Question: I do have a vector called 'primes' of length 100 and containing the first one hundred primes number as follow :
'''
primes
[1] 2 3 5 7 11 13 17 19 23 29 31 37 41 43 47 53 59 61 67 71 73 79 83 89 97 101 103 107 109
[30] 113 127 131 137 139 149 151 157 163 167 173 179 181 191 193 197 199 211 223 227 229 233 239 241 251 257 263 269 271
[59] 277 281 283 293 307 311 313 317 331 337 347 349 353 359 367 373 379 383 389 397 401 409 419 421 431 433 439 443 449
[88] 457 461 463 467 479 487 491 499 503 509 521 523 541
'''
I also have a dataframe called 'optm' with all those primes as variables and a decreasing learning rate as rows. Here is for example what I obtain by plotting the 37th primes :
'''
plot.default(optm$step, optm$seed37, type = "l", ylab = "learning rate",
xlab = "first third iterations", main = 'seed37')
'''

I would like to extract and save all these one hundred plot on a 4*5 multiple frame. As a result I would like 5 files (= 100 plots), that's why I implemented 'a' as a recording limit within the following loop :
'''
a <- 20
par(mfrow = c(4, 5))
for(i in primes) {
cln <- paste0("seed",i)
plot.default(optm$step, optm[,cln], type = "l", ylab = "learning rate", xlab = "step first third", main = cln)
for(j in 1:length(primes)) {
if (j==a){
dev.copy(png, paste0(j,'optm.png'),width=8,height=6,units="in",res=100)
a = a + 20
dev.off()
}
}
}
'''
Problem is the recorded files on my computer are similar and possess the very same plot (the first one seed2). Where is my mistake ?
EDIT:
'''
a = 0
par(mfrow = c(4, 5))
for(i in primes) { for(j in length(primes)) {cln <- paste0("seed",i)
plot.default(optm$step, optm[,cln], type = "l", ylab = "learning rate", xlab = "step first third", main = cln)
a = (a +1)
if(a==20) {
dev.copy(png, paste0(j,'optm.png'),width=8,height=6,units="in",res=100)
dev.off()
}
}
}
'''
This pattern works for the first 20. So I coded a seq like this :
'''
foo = seq(0, length(primes), by=20)
'''
Now, I need to call any value of 'foo' instead of 20 in my 'if' command. How can I manage that ?
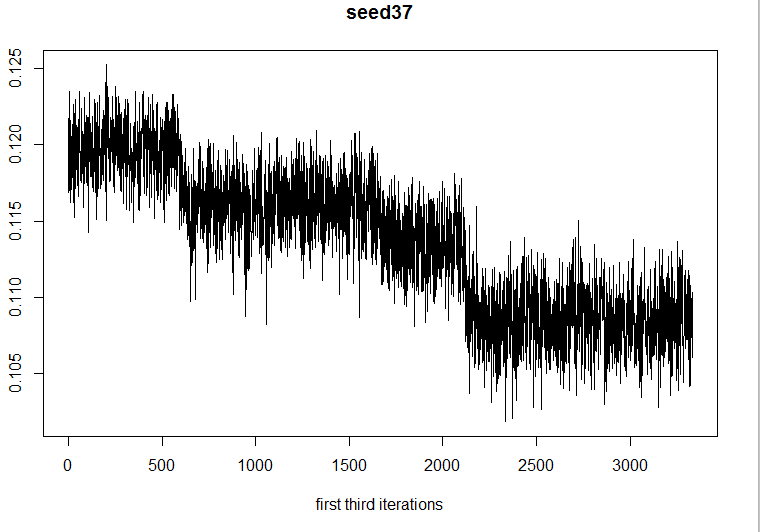
Answer: Sorry for answering my own question but I did find a way. Not the best one assurely but the following code is working.
'''
a = 0
b = 20
par(mfrow = c(4, 5))
for(i in primes) {cln <- paste0("seed",i)
plot.default(optm$step, optm[,cln], type = "l", ylab = "learning rate", xlab = "step first third", main = cln)
a = (a +1)
print(a)
if (a == b) {
dev.copy(png, paste0(a,'optm.png'),width=8,height=6,units="in",res=100)
b =(b +20)
dev.off() }
}
'''
Each time 'a' reachs 'b' a record of the plot series is made. Each time 'a' reachs 'b', 'b' increases by 20. I am open to any method to optimize it, especially by removing a and b and calling a kind of seq like this one:
'''
foo = seq(0, length(primes), by=20)
'''